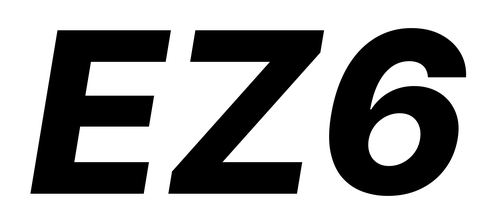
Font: Inter-Italic_ExtraBold_Italic